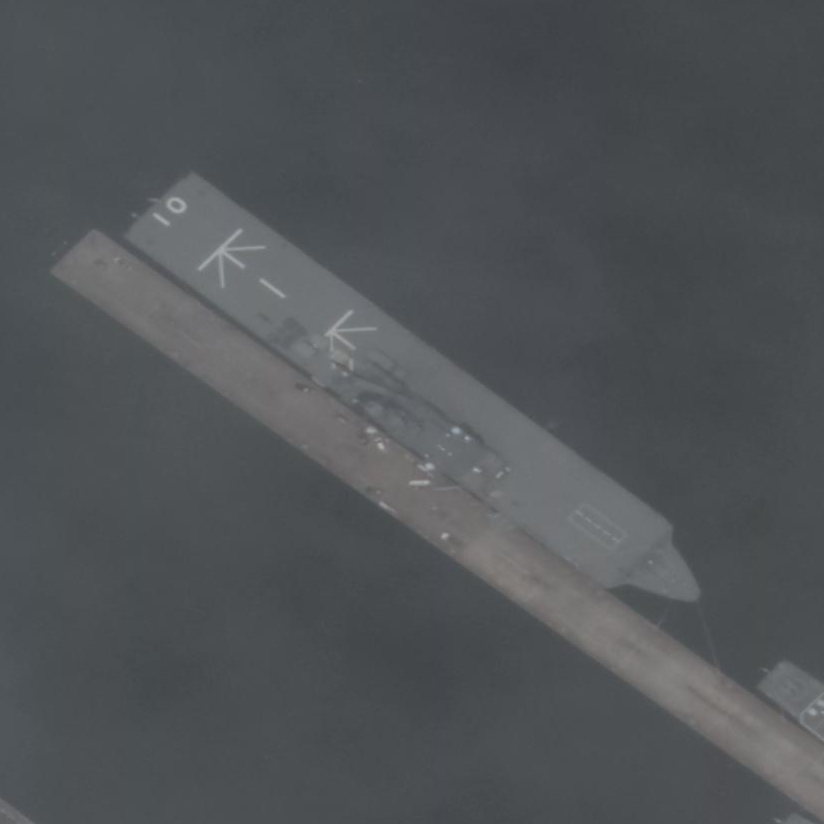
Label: Osumi-class_landing_ship